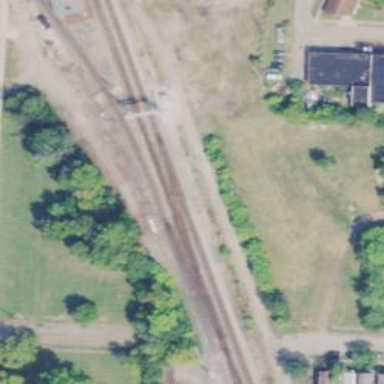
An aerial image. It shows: Junction on the railway.